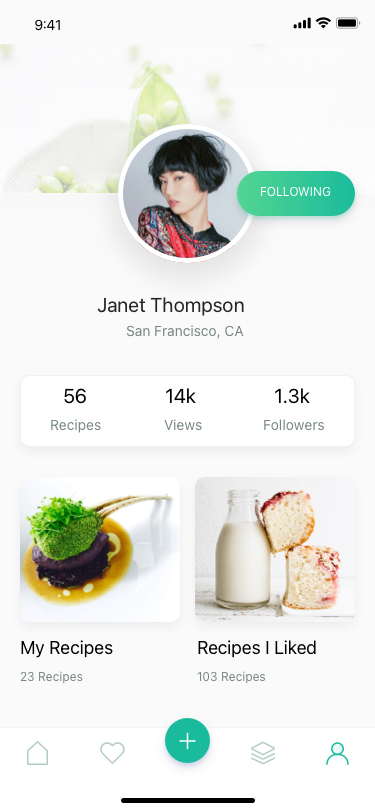
Text in this UI design:
Janet Thompson
San Francisco, CA
Following
56
Recipes
1.3k
Followers
14k
Views
My Recipes
23 Recipes
Recipes I Liked
103 Recipes